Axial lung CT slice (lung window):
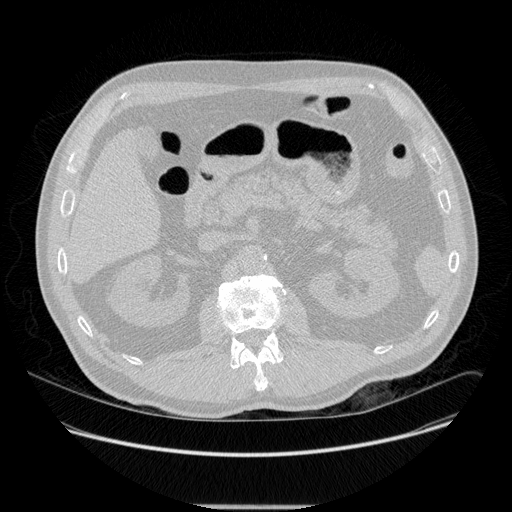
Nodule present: no